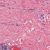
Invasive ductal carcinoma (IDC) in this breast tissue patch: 1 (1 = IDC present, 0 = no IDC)